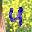
Label: 4